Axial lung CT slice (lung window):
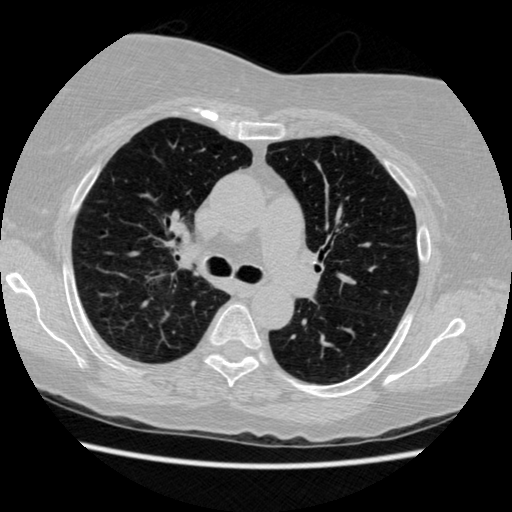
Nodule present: no